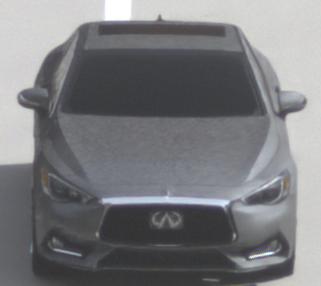
Make: Infiniti
Model: Q60 2.0t
Detailed model: Q60 (V37)
Model produced from: 2016/10
Model produced until: 2018/08
Doors: 2
Color: gray
Road condition: dry road
Daytime: morning or afternoon
Contrast: low contrast